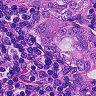
Metastatic tissue present: yes